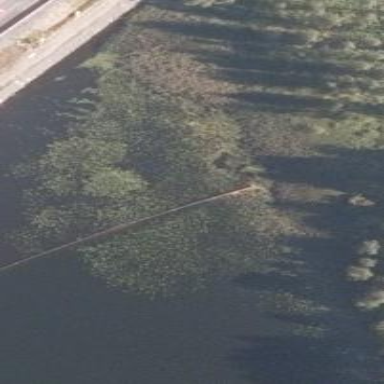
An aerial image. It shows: Reedbed in wetland area.